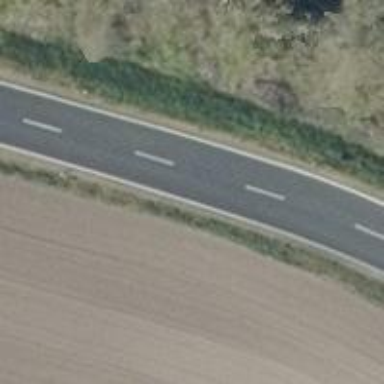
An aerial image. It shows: Secondary road with asphalt surface.